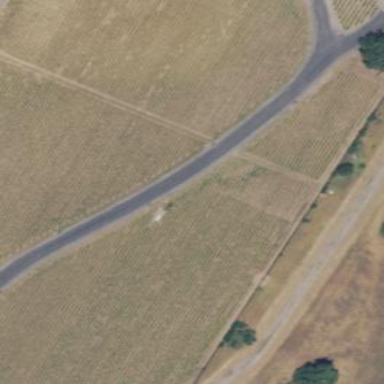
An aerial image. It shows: Vineyard with grape crops.